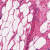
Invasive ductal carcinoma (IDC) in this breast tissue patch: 0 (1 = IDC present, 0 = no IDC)